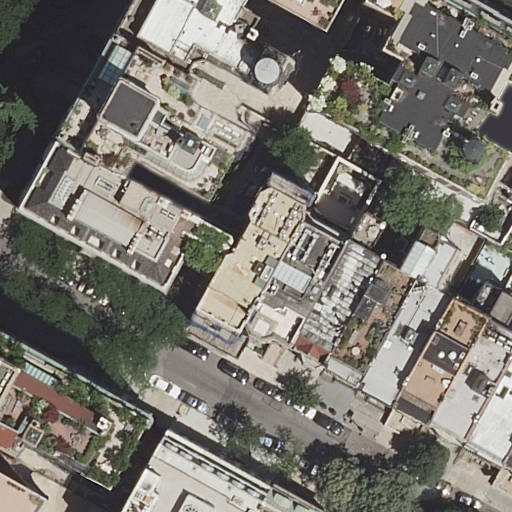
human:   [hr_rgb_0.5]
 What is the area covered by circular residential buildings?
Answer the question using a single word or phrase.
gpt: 0m2

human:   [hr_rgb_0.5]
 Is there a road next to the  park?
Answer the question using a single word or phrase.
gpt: yes

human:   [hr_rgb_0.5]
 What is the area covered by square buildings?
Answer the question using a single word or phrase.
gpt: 0m2

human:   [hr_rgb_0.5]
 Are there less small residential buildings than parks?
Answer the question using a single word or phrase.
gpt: no

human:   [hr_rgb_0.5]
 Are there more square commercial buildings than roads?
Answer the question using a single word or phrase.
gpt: no

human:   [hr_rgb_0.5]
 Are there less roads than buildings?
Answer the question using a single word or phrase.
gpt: yes

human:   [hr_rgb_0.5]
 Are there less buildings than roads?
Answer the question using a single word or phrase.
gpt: no

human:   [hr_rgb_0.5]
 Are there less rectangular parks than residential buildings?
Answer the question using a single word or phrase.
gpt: yes

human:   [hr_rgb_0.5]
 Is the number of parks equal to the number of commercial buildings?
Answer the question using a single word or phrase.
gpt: no

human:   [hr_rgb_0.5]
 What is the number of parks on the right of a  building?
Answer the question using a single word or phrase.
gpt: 0

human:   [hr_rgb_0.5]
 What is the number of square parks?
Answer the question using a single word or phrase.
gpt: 0

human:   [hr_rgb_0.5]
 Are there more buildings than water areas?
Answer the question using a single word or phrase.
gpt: yes

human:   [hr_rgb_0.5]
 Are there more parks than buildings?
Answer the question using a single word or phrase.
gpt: no

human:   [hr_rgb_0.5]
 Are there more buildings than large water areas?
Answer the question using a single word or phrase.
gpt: yes

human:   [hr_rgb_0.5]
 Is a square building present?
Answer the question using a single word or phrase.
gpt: no

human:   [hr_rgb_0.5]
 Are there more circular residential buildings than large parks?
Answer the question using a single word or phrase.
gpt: no

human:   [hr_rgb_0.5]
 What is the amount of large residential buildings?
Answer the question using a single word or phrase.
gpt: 3

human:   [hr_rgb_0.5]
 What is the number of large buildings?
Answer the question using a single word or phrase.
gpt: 3

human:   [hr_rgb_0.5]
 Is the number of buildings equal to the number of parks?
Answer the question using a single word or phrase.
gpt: no

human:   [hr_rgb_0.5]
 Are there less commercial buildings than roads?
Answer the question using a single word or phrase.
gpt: yes

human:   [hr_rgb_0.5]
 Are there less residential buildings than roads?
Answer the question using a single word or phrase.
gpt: no

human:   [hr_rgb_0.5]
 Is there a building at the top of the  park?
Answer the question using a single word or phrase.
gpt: no

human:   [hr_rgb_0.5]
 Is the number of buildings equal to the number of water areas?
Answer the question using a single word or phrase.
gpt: no

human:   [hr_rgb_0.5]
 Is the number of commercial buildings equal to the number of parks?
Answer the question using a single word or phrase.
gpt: no

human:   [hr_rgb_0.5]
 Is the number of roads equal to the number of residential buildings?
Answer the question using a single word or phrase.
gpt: no

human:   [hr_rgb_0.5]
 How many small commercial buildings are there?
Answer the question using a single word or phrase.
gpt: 0

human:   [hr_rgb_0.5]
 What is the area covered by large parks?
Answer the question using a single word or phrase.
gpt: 10631m2

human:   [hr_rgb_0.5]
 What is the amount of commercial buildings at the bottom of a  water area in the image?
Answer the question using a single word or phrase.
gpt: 0

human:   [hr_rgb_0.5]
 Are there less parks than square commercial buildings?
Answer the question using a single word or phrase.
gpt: no

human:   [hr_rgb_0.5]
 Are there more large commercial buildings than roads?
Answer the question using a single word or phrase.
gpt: no

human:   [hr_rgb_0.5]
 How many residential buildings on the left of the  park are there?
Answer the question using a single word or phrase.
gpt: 7

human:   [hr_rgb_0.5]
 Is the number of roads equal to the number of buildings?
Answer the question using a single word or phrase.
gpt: no

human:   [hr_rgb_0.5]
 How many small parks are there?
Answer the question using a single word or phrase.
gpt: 0

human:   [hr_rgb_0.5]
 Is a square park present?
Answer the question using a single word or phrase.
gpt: no

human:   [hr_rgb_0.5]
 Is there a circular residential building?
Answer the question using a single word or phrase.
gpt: no

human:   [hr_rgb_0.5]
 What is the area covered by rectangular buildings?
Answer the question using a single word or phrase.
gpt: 1179m2